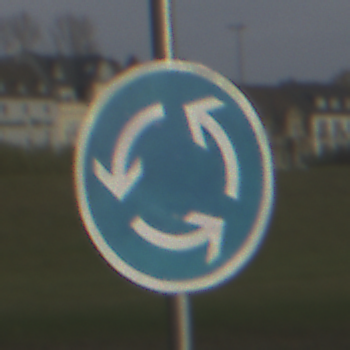
Verkehrszeichen: Kreisverkehr
Umgebung: Outdoor, Suburban
Tageszeit: SunriseSunset
Wetter: PartlyCloudy
Licht: Natural
Jahreszeit: NotSpecified
Kontrast: MediumContrast